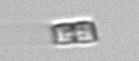
Label: Bacillariophyceae_morphotype1